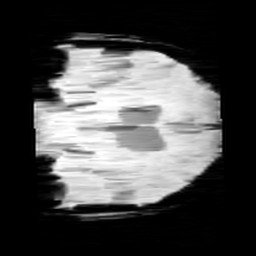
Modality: minIP
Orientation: coronal
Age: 13
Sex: male
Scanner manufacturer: siemens
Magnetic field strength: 3 T
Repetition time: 0.027 s
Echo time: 0.02 s